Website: macys
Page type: delivery-shipping
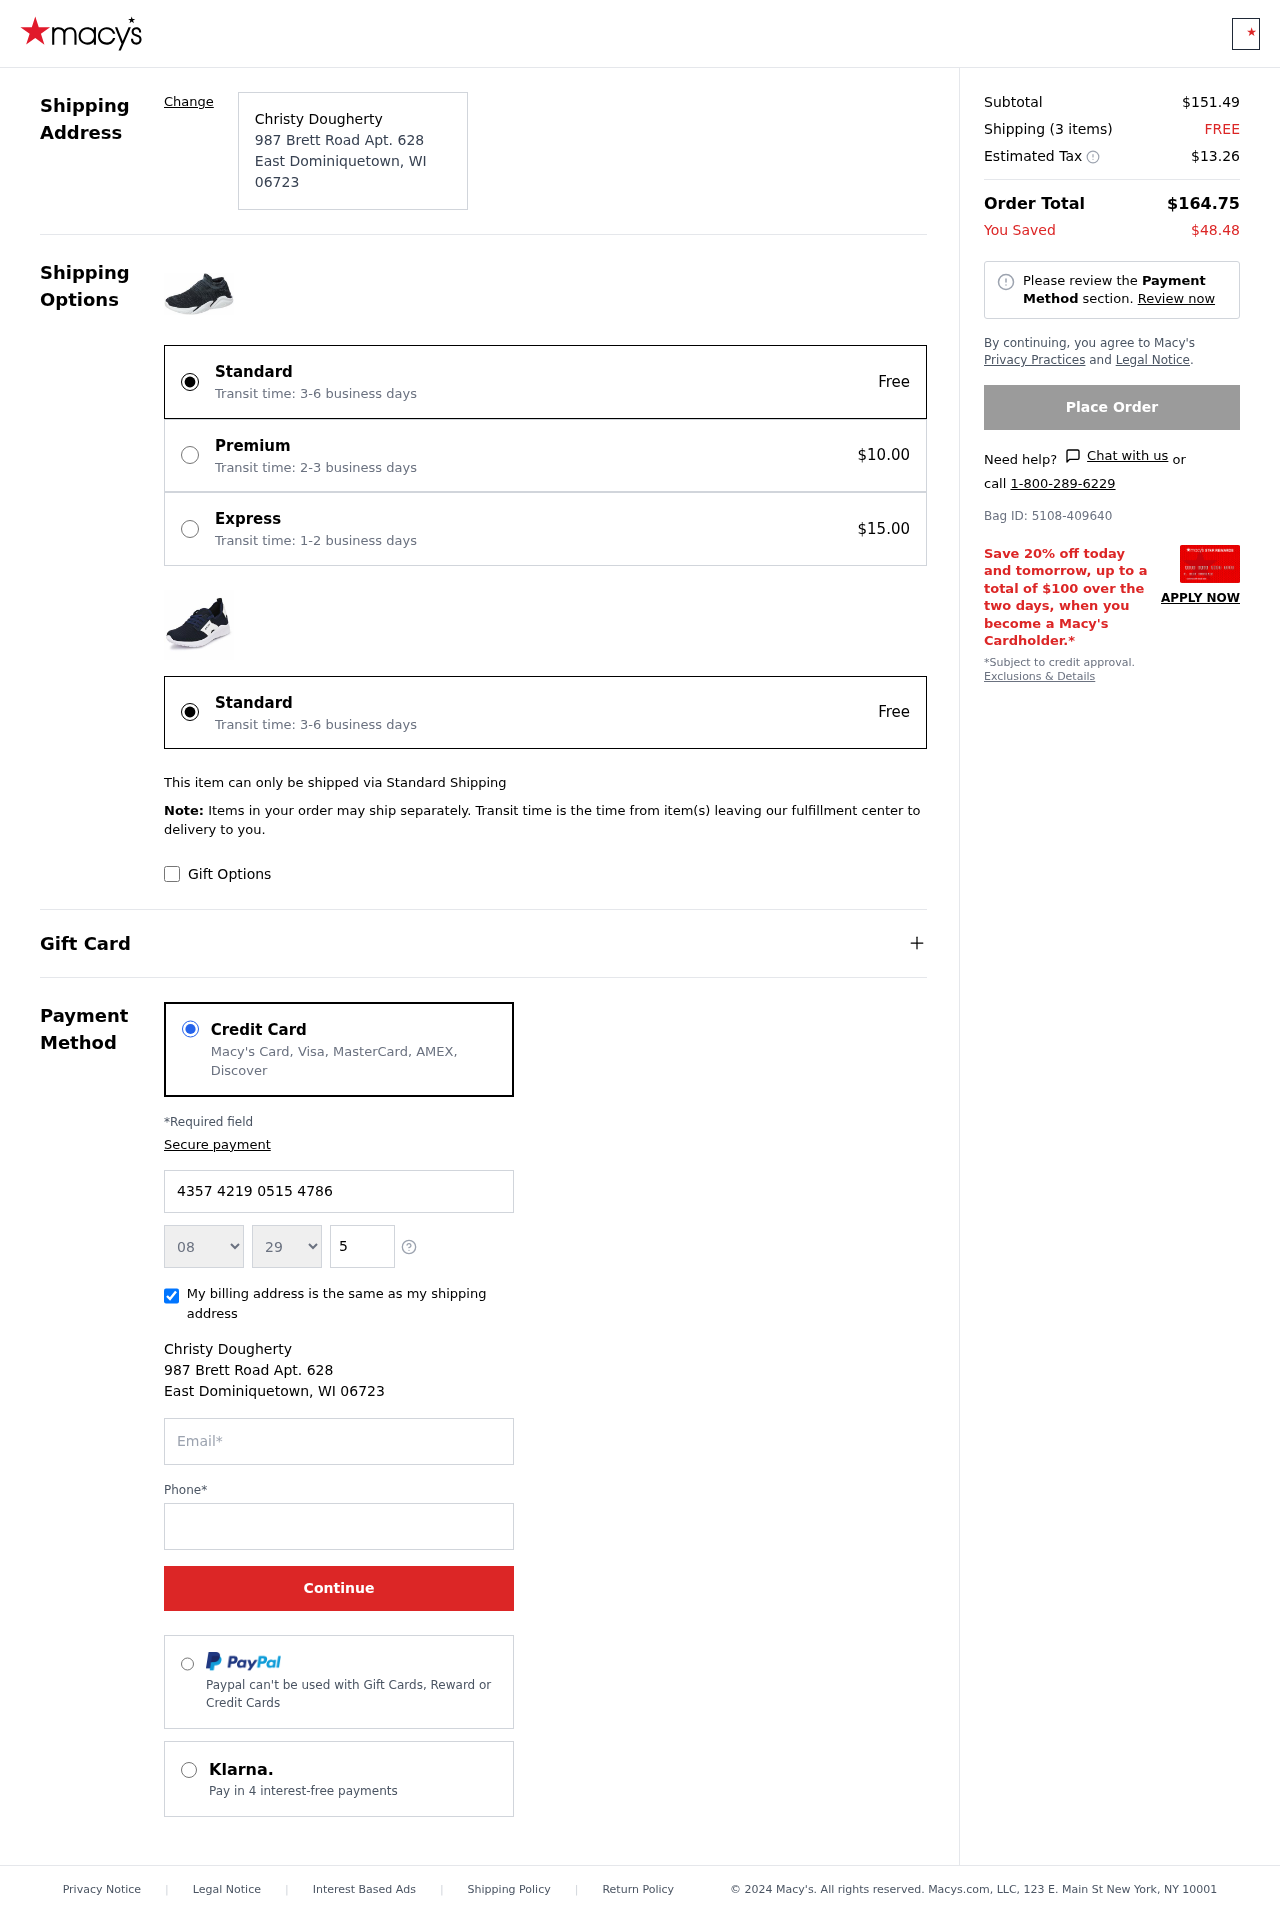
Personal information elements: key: PII_CARD_EXPIRY_MONTH
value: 08
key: PII_CARD_EXPIRY_YEAR
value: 29
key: PII_CITY
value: East Dominiquetown
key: PII_CITY_STATE_ZIP
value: East Dominiquetown, WI 06723
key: PII_FULLNAME
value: Christy Dougherty
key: PII_POSTCODE
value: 06723
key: PII_STATE_ABBR
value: WI
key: PII_STREET
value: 987 Brett Road Apt. 628
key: PII_CARD_NUMBER
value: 4357 4219 0515 4786
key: PII_CARD_CVV
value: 582
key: PII_EMAIL
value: christy_dougherty@gmail.com
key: PII_PHONE
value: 5935337143
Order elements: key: ORDER_SUBTOTAL
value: $151.49
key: ORDER_NUM_ITEMS
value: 3
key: ORDER_SHIPPING_COST
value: FREE
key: ORDER_TAX
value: $13.26
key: ORDER_TOTAL
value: $164.75
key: ORDER_SAVINGS
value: $48.48
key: ORDER_BAG_ID
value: Bag ID: 5108-409640